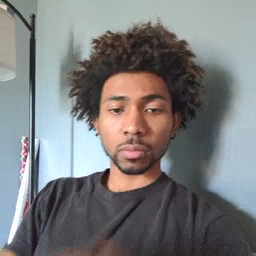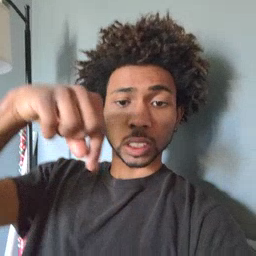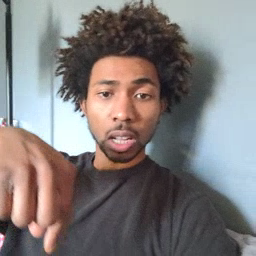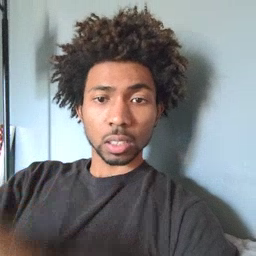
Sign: down